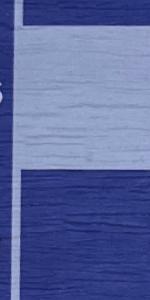
Label: Empty